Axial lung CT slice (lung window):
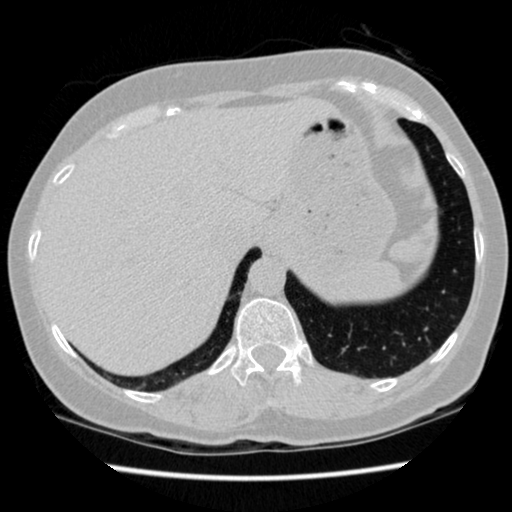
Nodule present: no